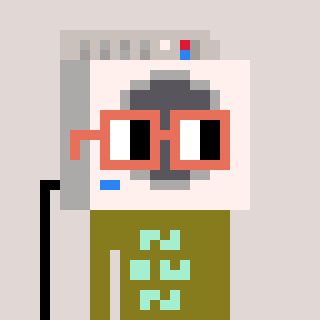
a pixel art character with square orange glasses, a washing machine-shaped head and a gunk-colored body on a warm background